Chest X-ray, PA view. Patient: 48 years old, sex F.
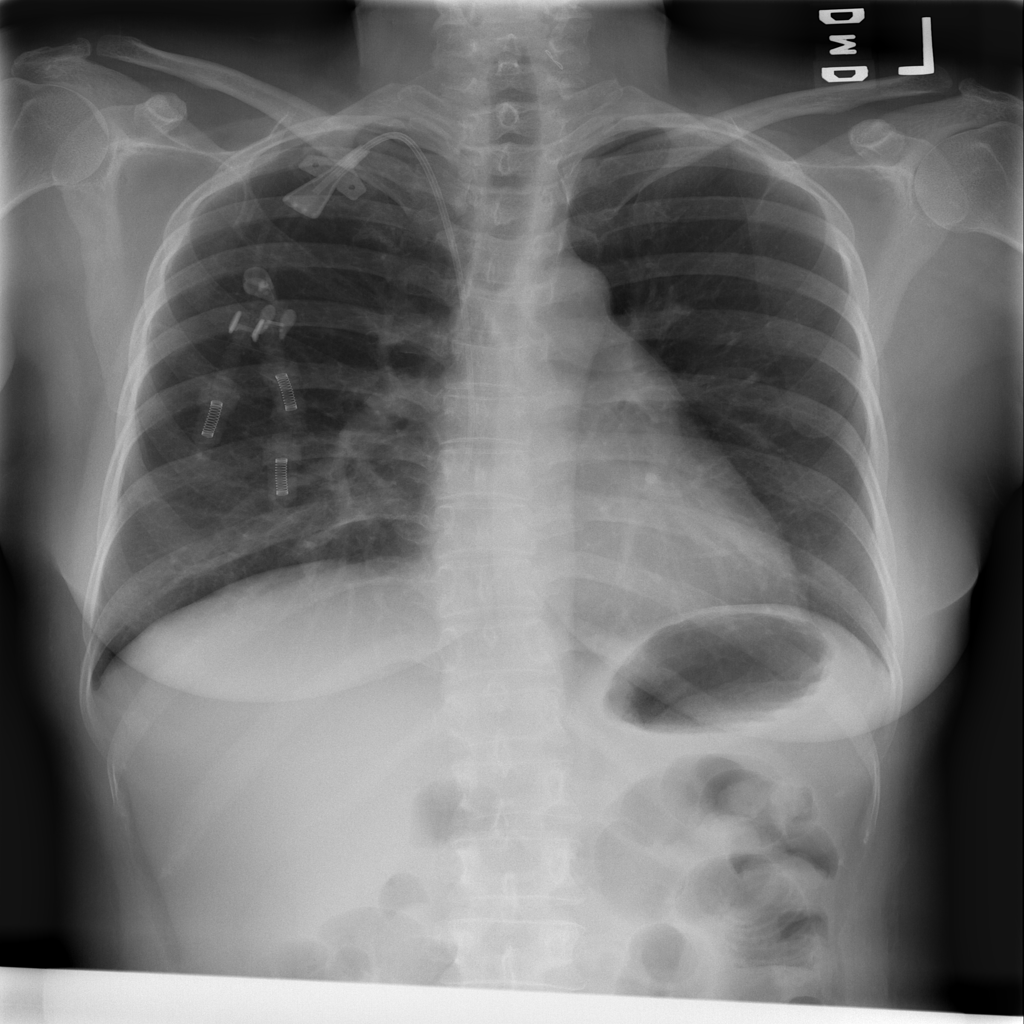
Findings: No Finding